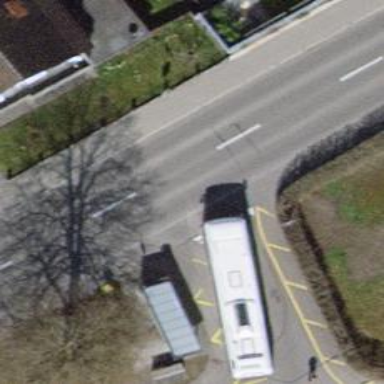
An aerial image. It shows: Public transport stop position.